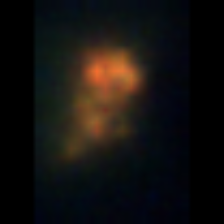
Taxon: Unknown_detritus
Group: Unknown